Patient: sex F, age 71
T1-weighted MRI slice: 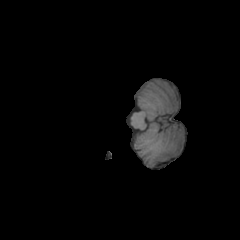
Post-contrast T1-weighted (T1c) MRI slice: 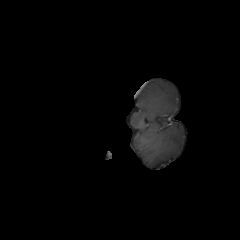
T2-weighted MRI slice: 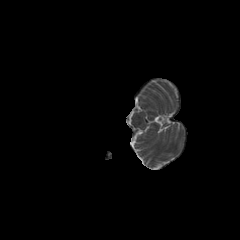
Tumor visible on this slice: no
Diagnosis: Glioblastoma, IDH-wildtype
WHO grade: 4